You are looking at the raw vibration waveform of a rotating shaft. Classify the rotor condition as one of: normal, misalignment, unbalance, looseness.
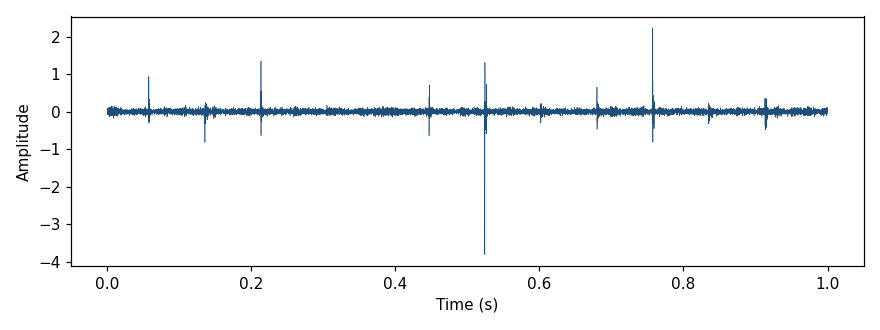
Answer: normal